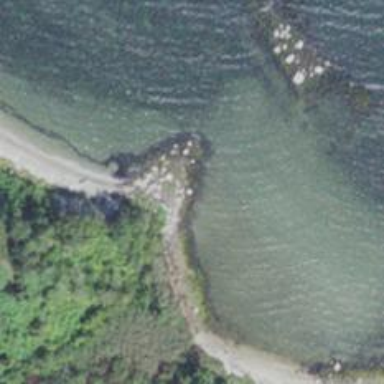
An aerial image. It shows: Natural rock reef.